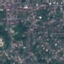
Label: Residential